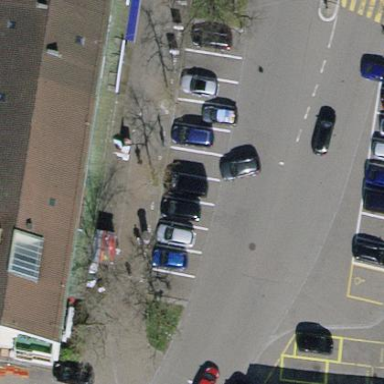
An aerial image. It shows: Parking lane with asphalt surface.